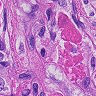
Metastatic tissue present: yes